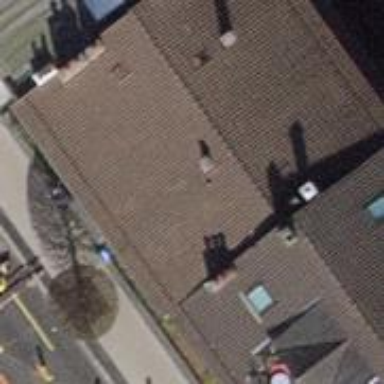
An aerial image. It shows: View of apartment building.